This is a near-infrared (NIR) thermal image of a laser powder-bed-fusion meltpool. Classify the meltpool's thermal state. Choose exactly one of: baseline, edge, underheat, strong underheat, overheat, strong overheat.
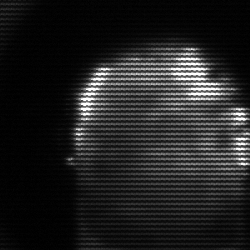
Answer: baseline